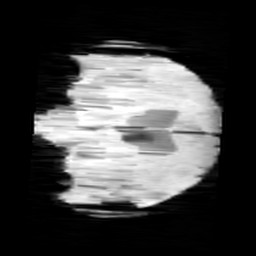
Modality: minIP
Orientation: coronal
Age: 9
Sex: male
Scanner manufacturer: siemens
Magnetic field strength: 3 T
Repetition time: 0.027 s
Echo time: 0.02 s